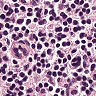
Metastatic tissue present: no